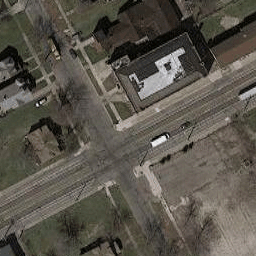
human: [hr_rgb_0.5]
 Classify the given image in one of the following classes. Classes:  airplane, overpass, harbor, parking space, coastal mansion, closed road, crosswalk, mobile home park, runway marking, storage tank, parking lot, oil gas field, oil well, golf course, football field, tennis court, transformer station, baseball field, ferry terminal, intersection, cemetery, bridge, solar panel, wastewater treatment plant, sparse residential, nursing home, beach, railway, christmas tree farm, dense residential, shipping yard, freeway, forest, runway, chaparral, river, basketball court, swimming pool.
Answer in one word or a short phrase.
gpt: intersection